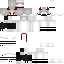
A male skeleton skin with dark skin, wearing brown helmet dressed in a red armor chest and black pants, featuring a closed mouth.